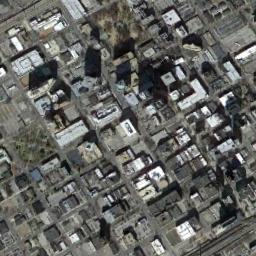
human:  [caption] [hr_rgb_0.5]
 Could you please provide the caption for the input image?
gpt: There are two tall buildings in the upper left and right corner .

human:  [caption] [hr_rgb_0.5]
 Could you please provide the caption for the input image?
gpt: There are many densely arranged buildings and several roads and many trees in a business district .

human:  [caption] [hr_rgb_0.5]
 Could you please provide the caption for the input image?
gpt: A dense commercial area has lots of high-rise buildings arranged neatly .

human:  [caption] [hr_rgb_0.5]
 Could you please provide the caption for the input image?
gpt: The commercial area is consist of many buildings .

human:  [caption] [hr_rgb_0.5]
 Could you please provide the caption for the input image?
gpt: There are some many buildings arranged neatly on a commercial area .